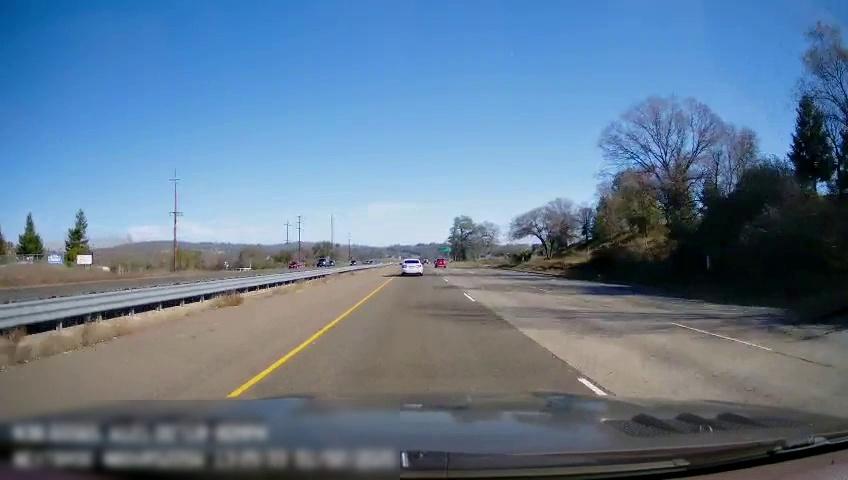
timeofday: Day
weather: Sunny
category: Drivable Space
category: Drivable Space
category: Vehicles | Car
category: Vehicles | Car
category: Vehicles | Car
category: Vehicles | SUV
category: Lanes | Current Lane
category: Lanes | Current Lane
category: Lanes | Alternate Lane
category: Traffic | Signs